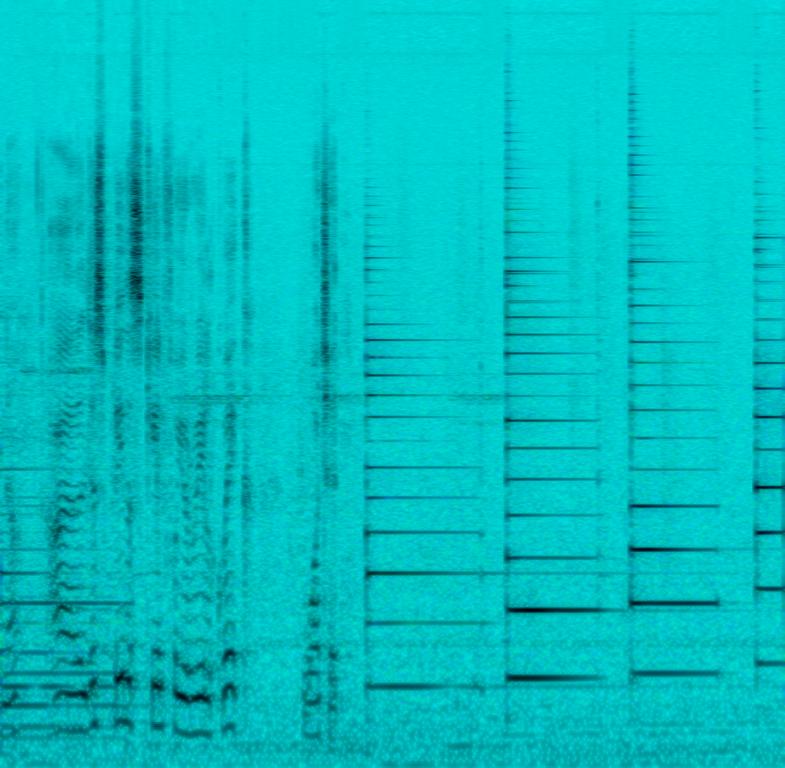
The song is an instrumental. The tempo is slow and unsure, with a guitarist attempting to play a minor scale and gets the scale wrong. The song has poor audio quality with ambient traffic noise in the background.